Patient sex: F
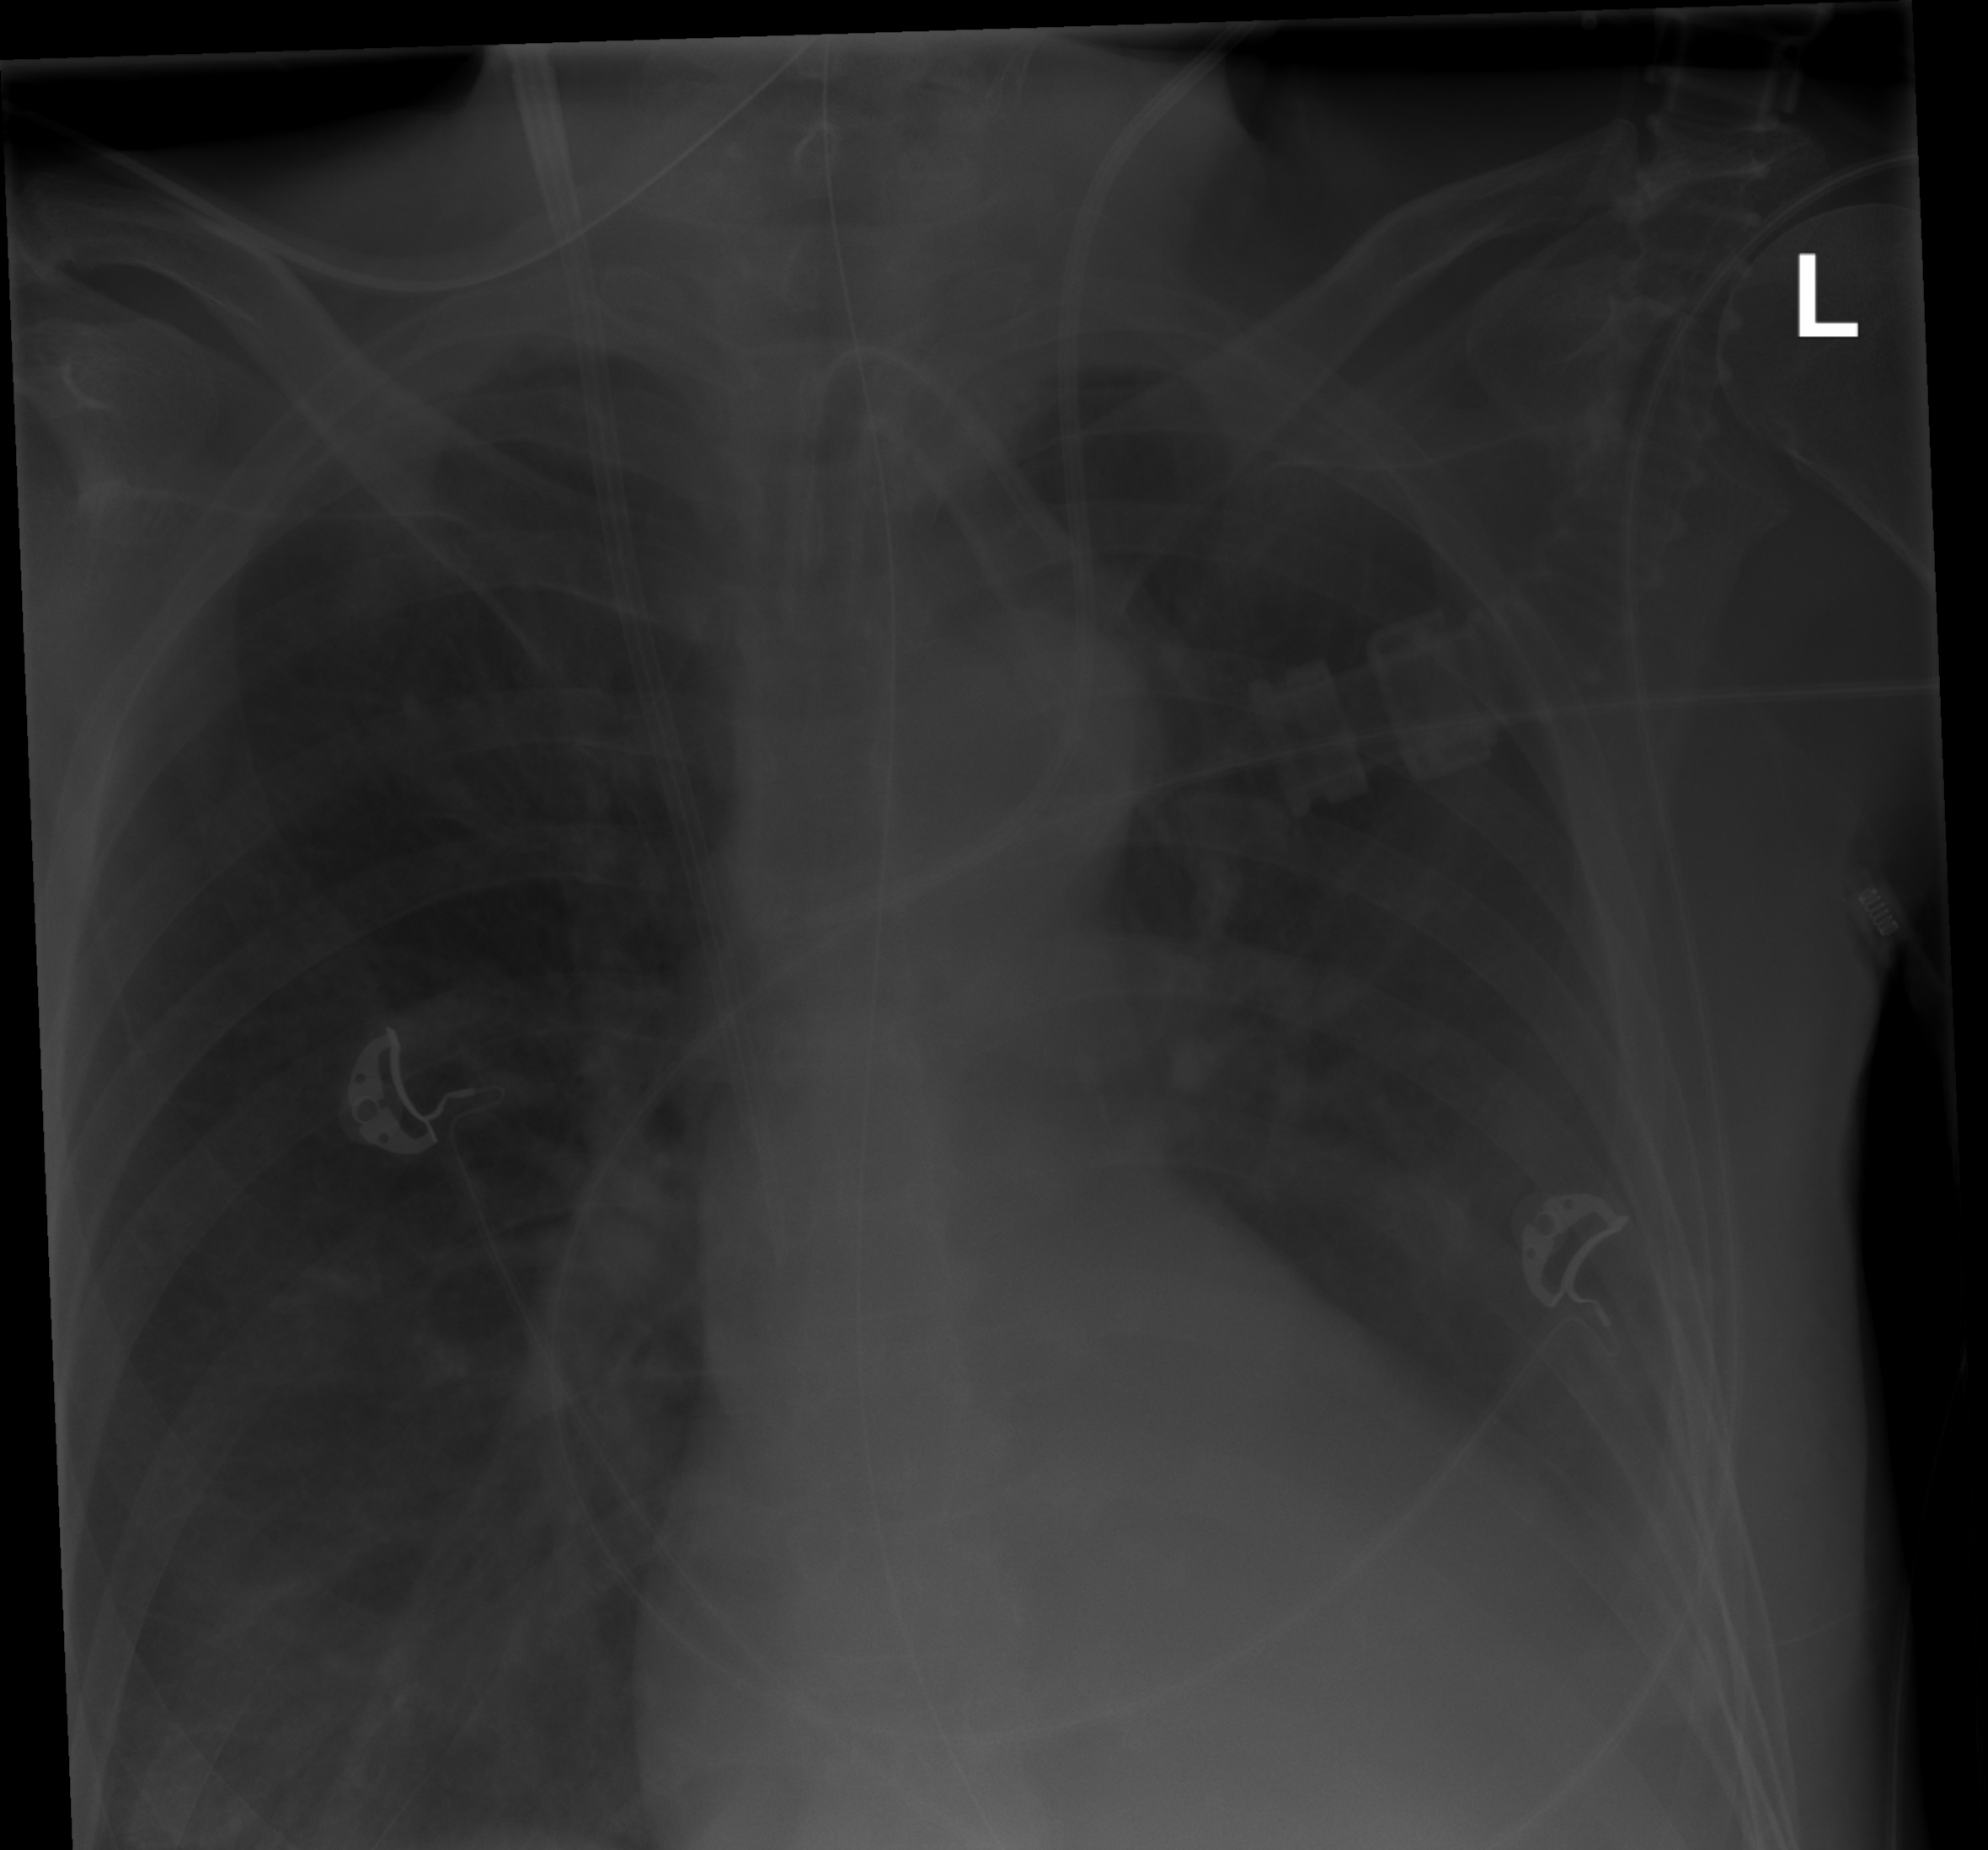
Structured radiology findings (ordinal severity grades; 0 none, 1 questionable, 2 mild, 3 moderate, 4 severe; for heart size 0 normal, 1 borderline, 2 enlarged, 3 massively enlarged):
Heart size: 2
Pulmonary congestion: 0
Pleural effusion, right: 0
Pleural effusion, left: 2
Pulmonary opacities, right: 0
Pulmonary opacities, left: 0
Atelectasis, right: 2
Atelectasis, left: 2